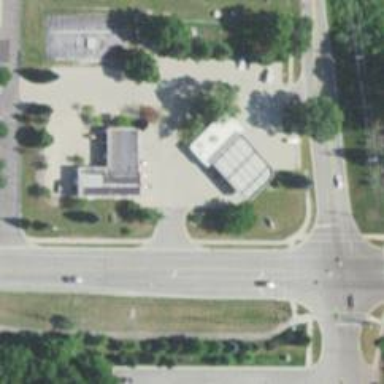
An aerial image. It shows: Convenience shop.